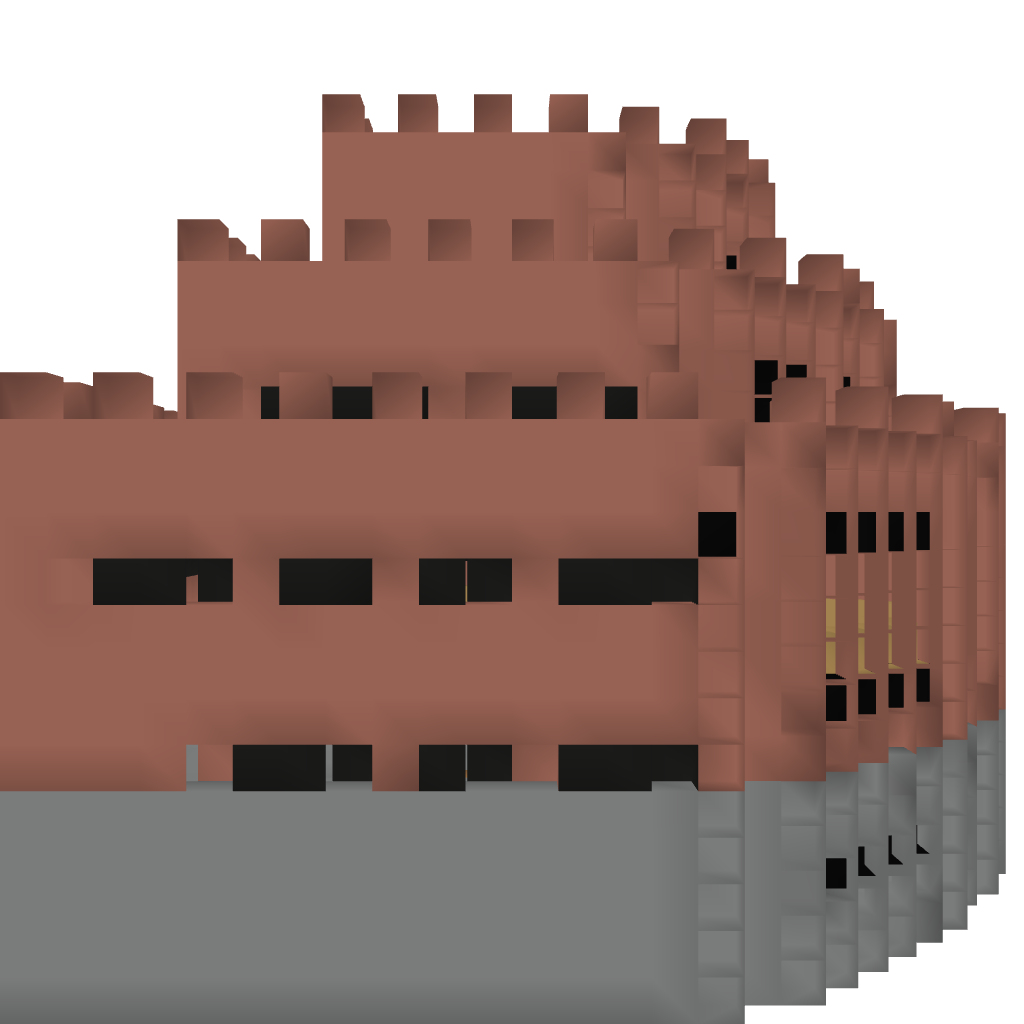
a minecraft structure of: Brick Fortress